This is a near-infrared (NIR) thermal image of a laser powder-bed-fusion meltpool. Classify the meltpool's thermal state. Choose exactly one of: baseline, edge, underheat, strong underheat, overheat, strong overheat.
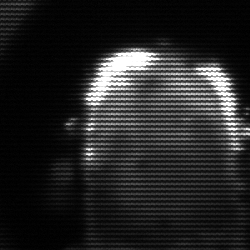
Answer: baseline